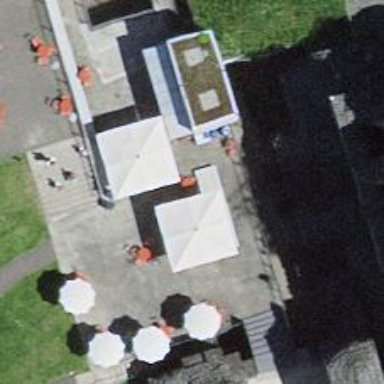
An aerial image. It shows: Cafe.